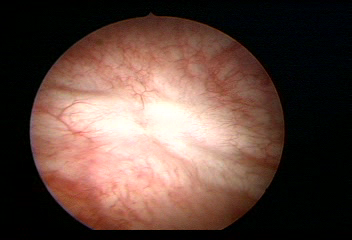
Modality: WLC
Class: Normal mucosa
Bladder cancer association: No